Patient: sex F, age 71
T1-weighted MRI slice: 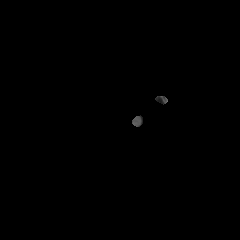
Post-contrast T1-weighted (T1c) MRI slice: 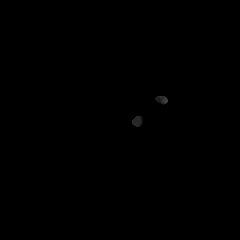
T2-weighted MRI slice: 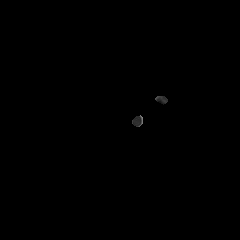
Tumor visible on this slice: no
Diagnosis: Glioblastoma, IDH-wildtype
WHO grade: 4